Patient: sex F, age 58
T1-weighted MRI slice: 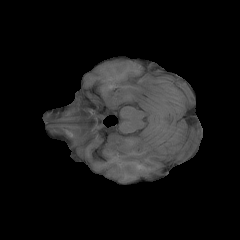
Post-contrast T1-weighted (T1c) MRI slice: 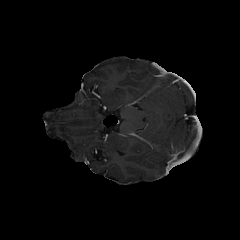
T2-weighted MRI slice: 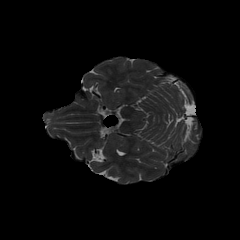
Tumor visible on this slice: no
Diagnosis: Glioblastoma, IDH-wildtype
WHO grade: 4